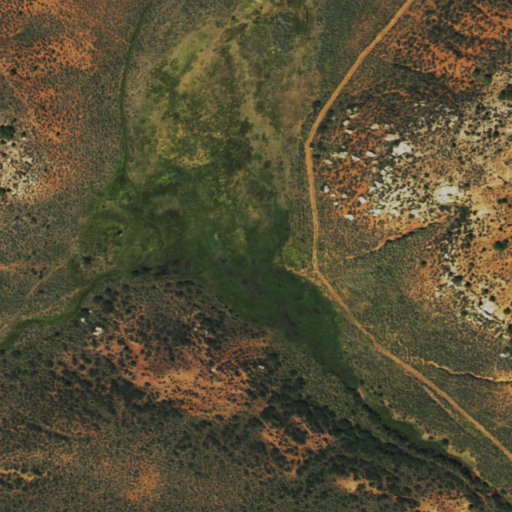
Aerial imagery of valley in Colorado named East Luxen Draw containing shrub, evergreen forest, woody wetlands, herbaceous wetlands, and deciduous forest